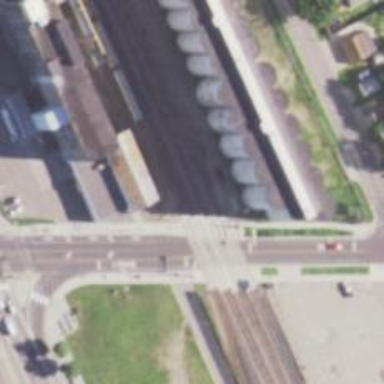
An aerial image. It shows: Crossing for the railway.